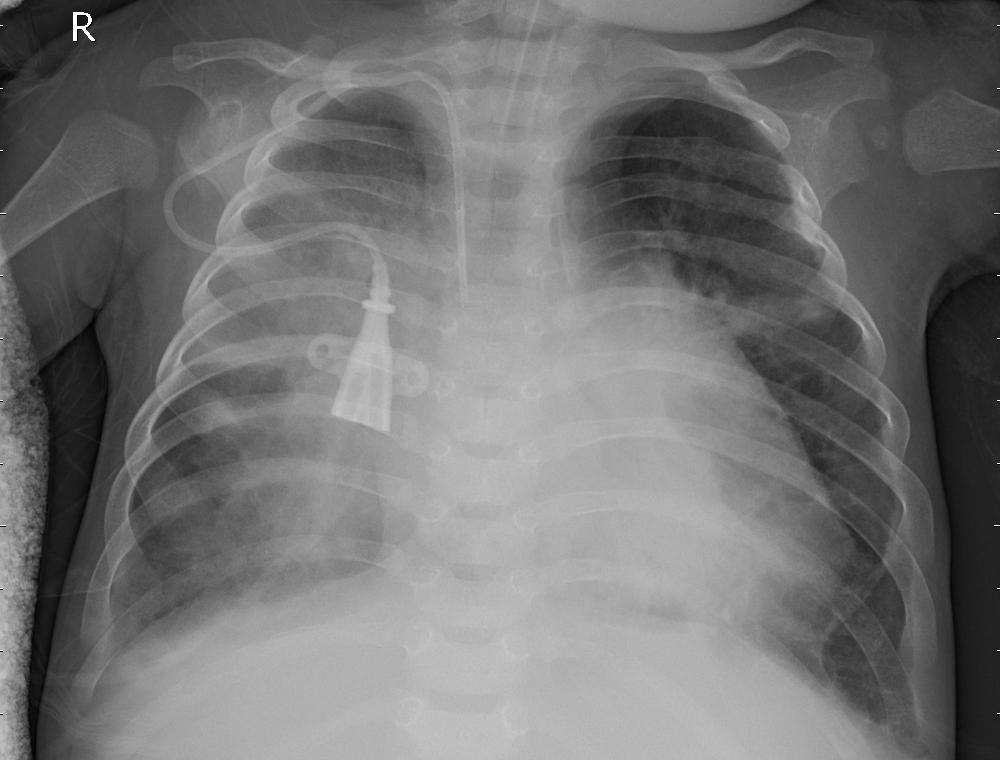
Diagnosis: PNEUMONIA